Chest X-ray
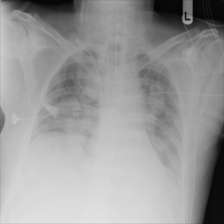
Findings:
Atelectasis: positive
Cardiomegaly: negative
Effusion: negative
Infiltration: negative
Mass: positive
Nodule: negative
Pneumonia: negative
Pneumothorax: negative
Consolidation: negative
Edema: negative
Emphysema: negative
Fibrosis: negative
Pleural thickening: negative
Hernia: negative